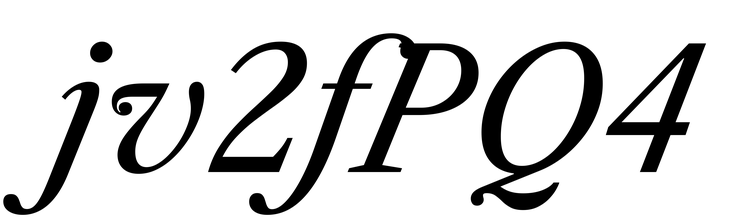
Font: LibreCaslonText-Italic_Italic